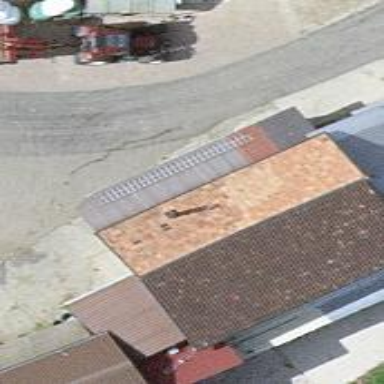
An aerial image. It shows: Shed building.